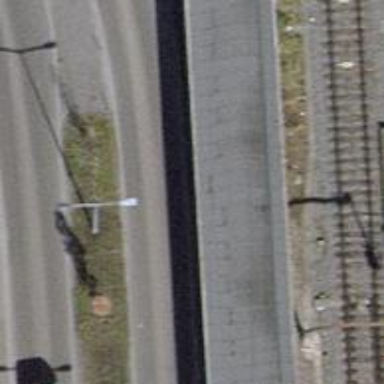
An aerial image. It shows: Footway tunnel.